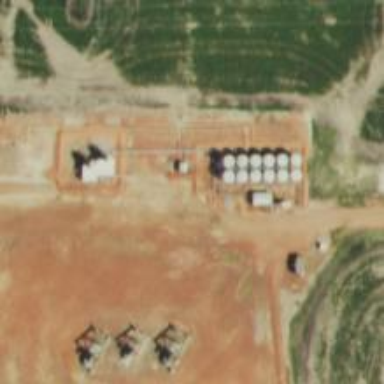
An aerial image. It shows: Storage tank with man-made structure.